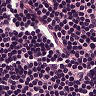
Metastatic tissue present: no